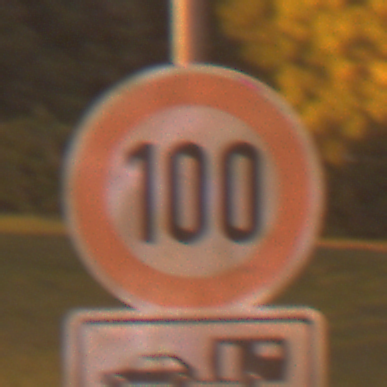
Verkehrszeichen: Geschwindigkeit100
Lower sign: Entfernungsangaben1
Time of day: Night
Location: Outdoor (Suburban)
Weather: PartlyCloudy
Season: NotSpecified
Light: Artificial